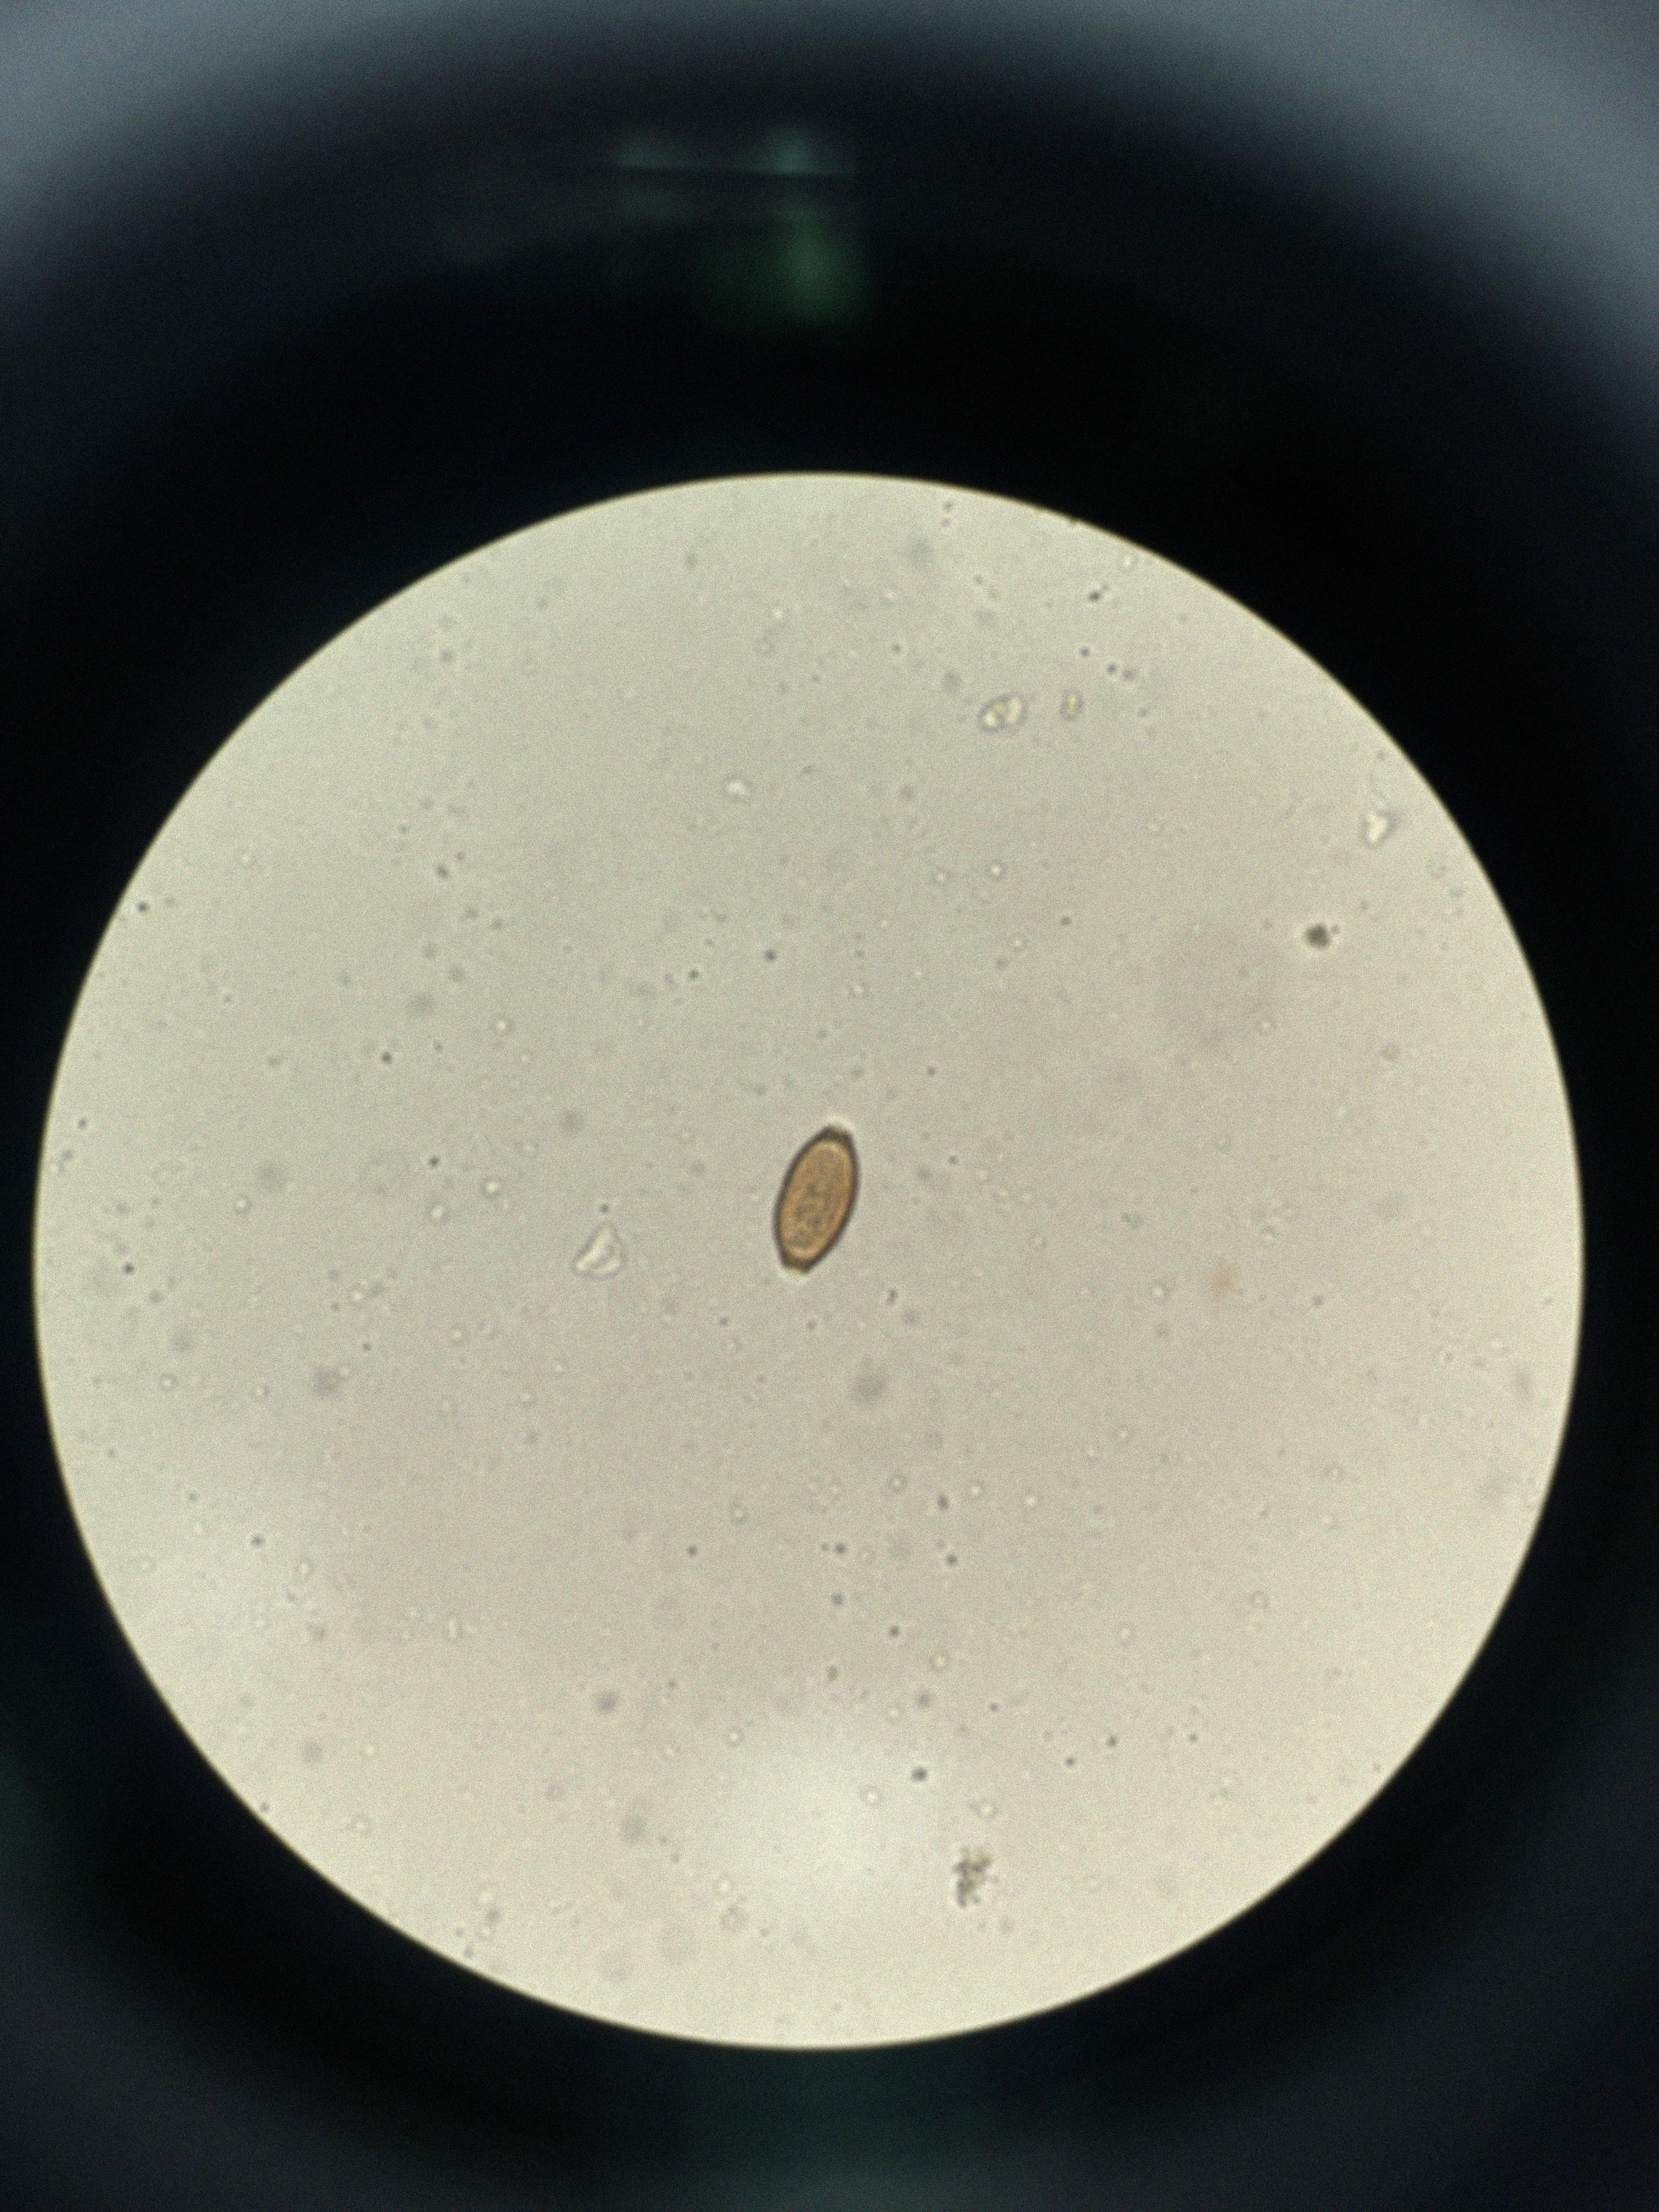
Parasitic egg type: Trichuris trichiura